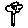
Label: flower